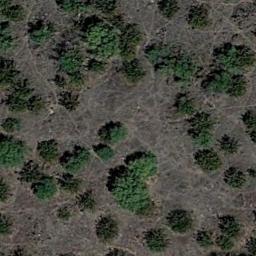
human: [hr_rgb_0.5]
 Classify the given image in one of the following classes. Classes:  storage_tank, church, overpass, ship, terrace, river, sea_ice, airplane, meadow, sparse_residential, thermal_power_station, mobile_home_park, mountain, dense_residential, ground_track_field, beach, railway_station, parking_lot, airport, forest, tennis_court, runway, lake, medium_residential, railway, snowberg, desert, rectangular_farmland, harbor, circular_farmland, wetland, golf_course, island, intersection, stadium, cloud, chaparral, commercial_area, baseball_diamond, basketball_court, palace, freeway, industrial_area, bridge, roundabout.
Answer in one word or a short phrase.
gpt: chaparral